Question: I'm using the color scheme which I think is very relevant. I wrote a todo comment in coffeescript and it looks just like the color of a String which I don't like. I want it to be a different color that stands out but I can't figure out how to change it. Here's a screenshot showing what I'm talking about:

How do I make the "todo" stand out like it normally does?
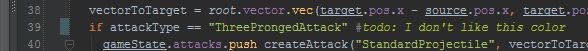
Answer: I figured it out. It's under
> Settings -> Editor -> Colors & Fonts -> General -> TODO defaults
My mistake was looking for it under "CoffeeScript" instead of General